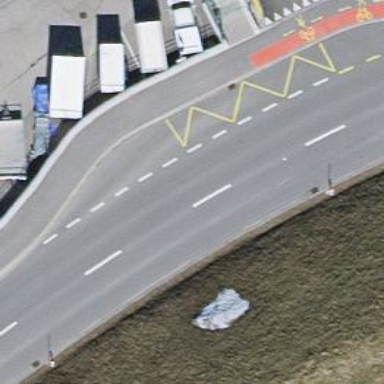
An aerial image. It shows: Bus stop equipped with public transport stop position.